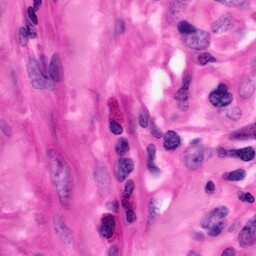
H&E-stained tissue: Pancreatic